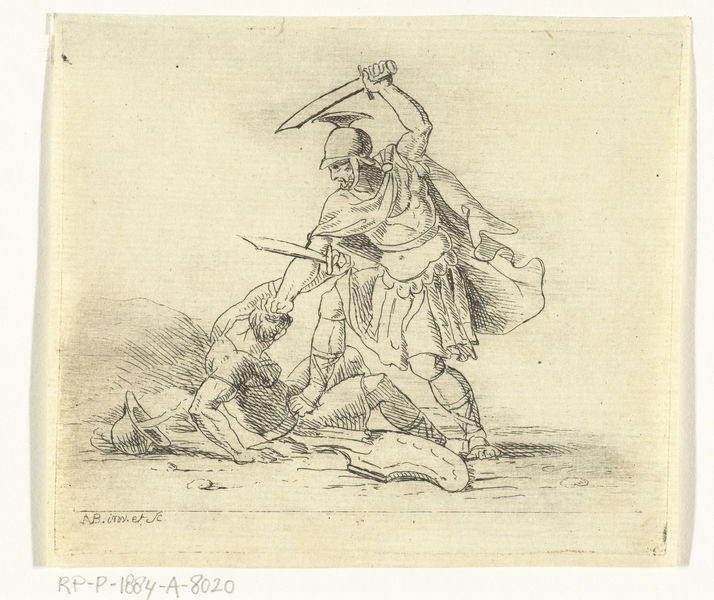
Titel: Twee Romeinse soldaten met elkaar in gevecht
Künstler: Antonis Aloisius Emanuel van Bedaff
Standort: Amsterdam
Institution: Rijksmuseum
Schlagwörter: angriff, fuß, kampf, mann, nackt, umhang, skizze, zeichnung, rock, enthauptung, mord, tod, tot, signatur, erde, boden, haare, mantel, nabel, bauch, schild, antike, schnitt, radierung, stich, schwert, säbel, soldat, strich, waffe, bleistift, helm, ritter, rüstung, sieg, rom, römer, helme, niederlage, krieger, duell, römisch, zweikampf, tötung, packen, 1884, bleisift